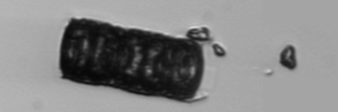
Label: Paralia_sulcata